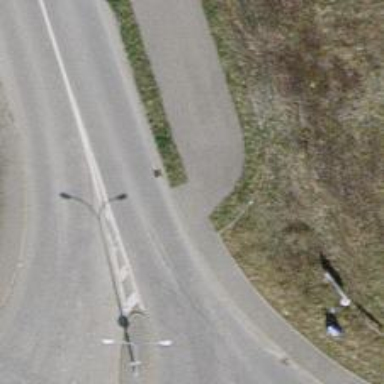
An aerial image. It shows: Asphalt cycleway.